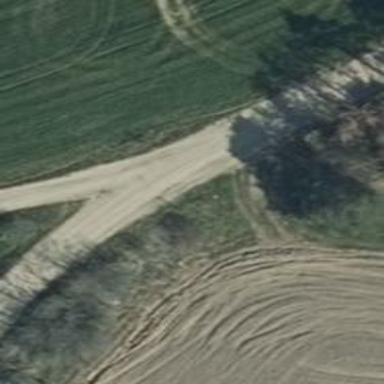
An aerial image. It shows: Gravel track of grade3 type.